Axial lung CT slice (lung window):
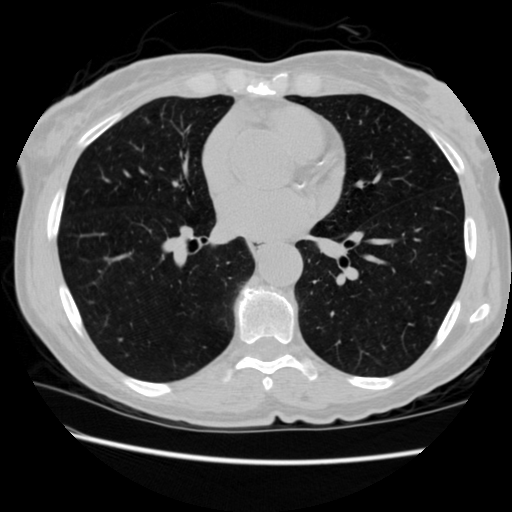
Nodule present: no